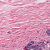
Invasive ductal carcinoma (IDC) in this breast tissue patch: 0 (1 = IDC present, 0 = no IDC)